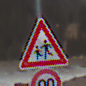
Verkehrszeichen: KinderRechts
Zusatzzeichen unten: Geschwindigkeit90
Umgebung: Outdoor, Nature
Tageszeit: Midday
Wetter: PartlyCloudy
Licht: Natural
Jahreszeit: NotSpecified
Kontrast: HighContrast